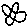
Label: flower